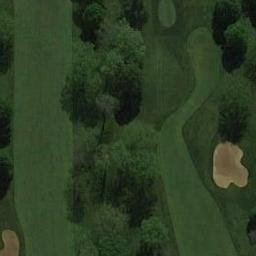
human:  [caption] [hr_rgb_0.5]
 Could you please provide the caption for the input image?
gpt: Several winding paths lead to different sand bunkers .

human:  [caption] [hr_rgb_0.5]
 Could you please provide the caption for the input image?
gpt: The golf course has two fairways and two sandpits and some barrier trees are on both sides of the fairways .

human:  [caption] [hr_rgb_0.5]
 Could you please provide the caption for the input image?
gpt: There are a few bunkers and a few paths on the large green lawn on the golf course and many trees .

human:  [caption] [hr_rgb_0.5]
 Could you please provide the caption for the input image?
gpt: There are many trees in the golf course .

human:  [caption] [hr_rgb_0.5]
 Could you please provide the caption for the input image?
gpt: There are two bunkers and many green trees on the golf course .